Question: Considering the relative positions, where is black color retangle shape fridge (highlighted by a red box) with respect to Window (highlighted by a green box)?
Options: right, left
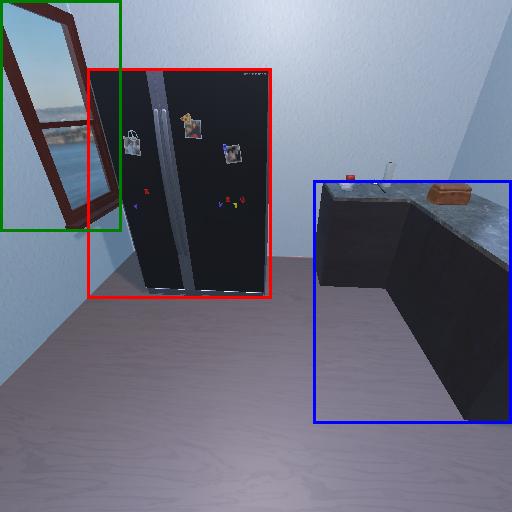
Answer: right